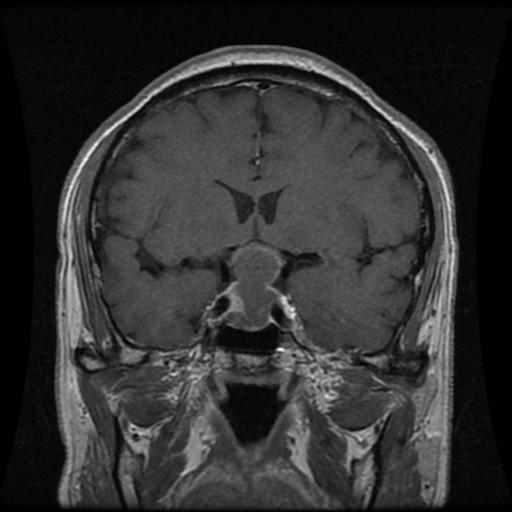
Label: pituitary